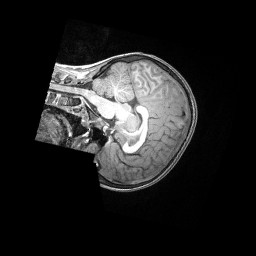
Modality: T1w
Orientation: sagittal
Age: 10
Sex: male
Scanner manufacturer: siemens
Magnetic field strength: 3 T
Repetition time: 2.4 s
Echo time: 0.00313 s